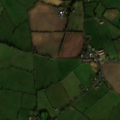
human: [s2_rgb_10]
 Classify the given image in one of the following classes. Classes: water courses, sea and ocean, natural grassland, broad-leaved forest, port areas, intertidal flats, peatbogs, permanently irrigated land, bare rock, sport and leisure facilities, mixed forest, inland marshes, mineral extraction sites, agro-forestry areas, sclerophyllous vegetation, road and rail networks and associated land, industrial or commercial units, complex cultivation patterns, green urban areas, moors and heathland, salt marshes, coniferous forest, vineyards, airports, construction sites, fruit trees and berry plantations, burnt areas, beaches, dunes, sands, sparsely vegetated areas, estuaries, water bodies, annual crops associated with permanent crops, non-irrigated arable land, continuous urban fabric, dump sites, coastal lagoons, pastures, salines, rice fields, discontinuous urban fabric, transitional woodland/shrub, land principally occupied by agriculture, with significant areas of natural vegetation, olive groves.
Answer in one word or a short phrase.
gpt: non-irrigated arable land, pastures